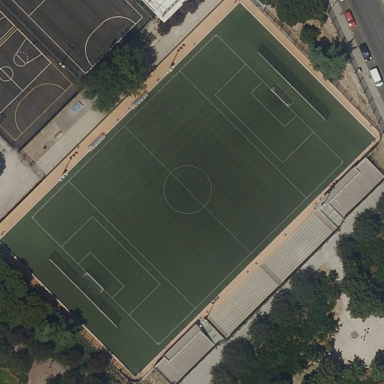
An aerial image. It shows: Soccer pitch for outdoor sports and leisure activities.